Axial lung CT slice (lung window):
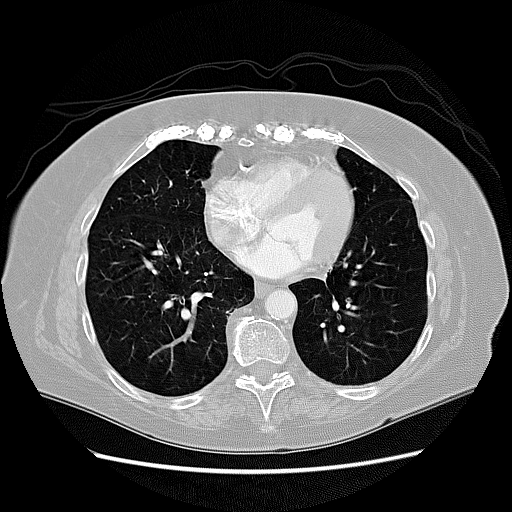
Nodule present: no